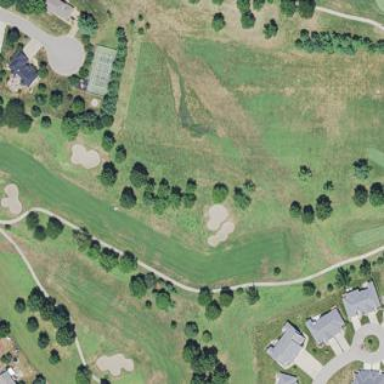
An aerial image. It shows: Rough grassy area used for golf.